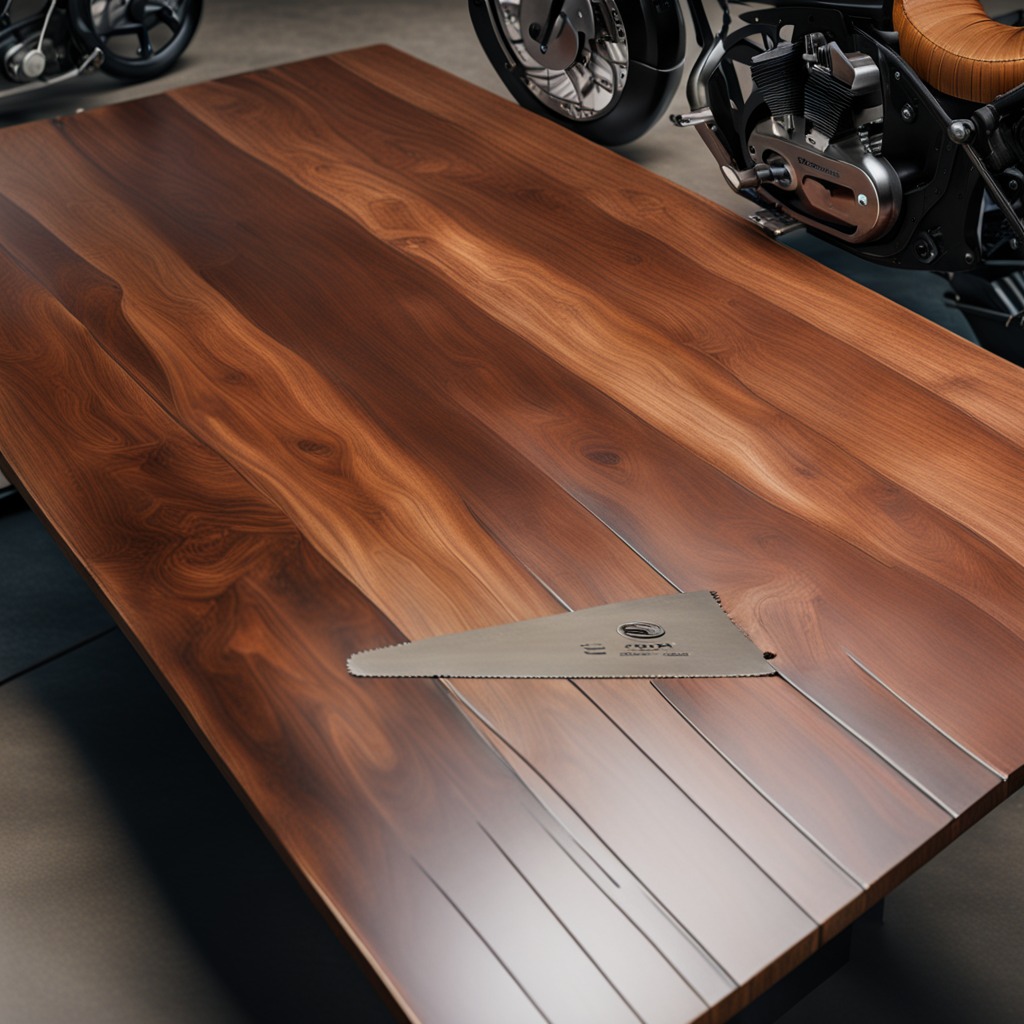
A metal saw is lying on an oil-spilled wooden table in a vintage motorcycle garage.